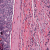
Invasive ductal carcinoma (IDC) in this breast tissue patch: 1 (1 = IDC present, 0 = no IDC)